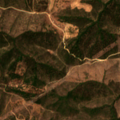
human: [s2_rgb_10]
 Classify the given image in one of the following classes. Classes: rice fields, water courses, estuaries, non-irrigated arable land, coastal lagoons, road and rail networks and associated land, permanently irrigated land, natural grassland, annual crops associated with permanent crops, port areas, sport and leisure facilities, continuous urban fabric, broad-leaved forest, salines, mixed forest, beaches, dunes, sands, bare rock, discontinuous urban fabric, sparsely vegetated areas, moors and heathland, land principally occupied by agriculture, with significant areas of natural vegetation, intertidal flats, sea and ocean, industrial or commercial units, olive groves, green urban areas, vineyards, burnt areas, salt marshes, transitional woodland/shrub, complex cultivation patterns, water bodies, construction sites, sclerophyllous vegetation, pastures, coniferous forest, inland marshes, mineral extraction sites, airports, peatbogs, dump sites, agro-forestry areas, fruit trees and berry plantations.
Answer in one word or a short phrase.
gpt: broad-leaved forest, sclerophyllous vegetation, transitional woodland/shrub